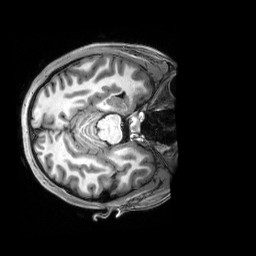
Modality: T1w
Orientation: axial
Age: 23
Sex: female
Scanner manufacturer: siemens
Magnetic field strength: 3 T
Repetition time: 2.5 s
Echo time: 0.00222 s